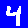
Digit: 4